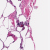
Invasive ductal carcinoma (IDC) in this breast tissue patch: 0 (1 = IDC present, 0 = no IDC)